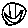
Label: smiley face